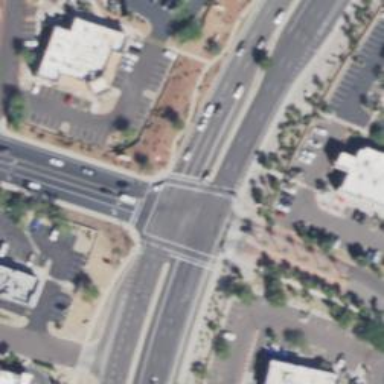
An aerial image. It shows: Solid stop line on the road.